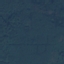
Land use / land cover class: Forest